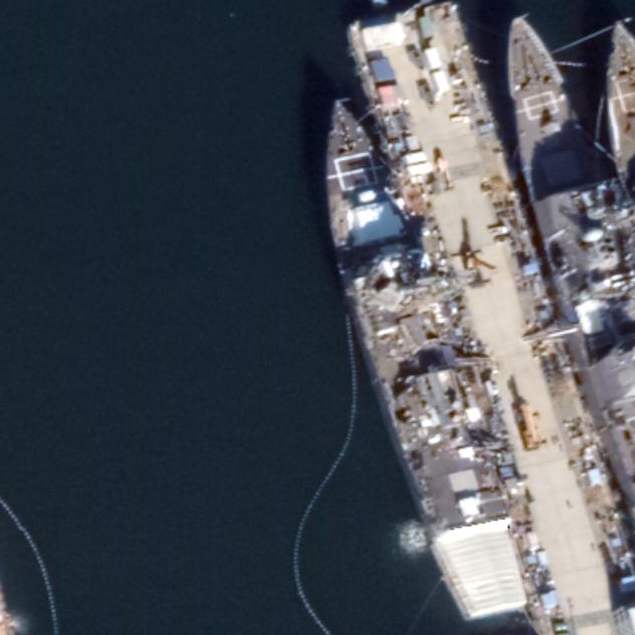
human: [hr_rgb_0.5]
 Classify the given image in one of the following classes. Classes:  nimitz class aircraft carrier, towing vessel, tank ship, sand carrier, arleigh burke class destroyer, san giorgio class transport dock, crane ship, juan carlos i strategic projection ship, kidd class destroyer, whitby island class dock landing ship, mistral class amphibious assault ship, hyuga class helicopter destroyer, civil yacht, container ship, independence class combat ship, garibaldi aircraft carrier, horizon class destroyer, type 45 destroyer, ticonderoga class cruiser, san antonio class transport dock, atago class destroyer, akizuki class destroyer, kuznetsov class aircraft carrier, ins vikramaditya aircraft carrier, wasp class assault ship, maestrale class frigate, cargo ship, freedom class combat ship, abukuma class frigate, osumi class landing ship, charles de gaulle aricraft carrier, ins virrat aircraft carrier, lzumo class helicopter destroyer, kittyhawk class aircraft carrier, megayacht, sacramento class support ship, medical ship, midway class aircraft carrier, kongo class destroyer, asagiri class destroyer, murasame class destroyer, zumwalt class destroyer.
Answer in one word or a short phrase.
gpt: Arleigh Burke class destroyer